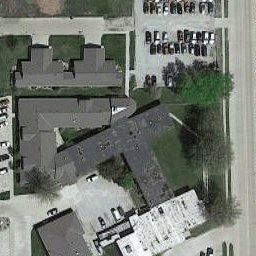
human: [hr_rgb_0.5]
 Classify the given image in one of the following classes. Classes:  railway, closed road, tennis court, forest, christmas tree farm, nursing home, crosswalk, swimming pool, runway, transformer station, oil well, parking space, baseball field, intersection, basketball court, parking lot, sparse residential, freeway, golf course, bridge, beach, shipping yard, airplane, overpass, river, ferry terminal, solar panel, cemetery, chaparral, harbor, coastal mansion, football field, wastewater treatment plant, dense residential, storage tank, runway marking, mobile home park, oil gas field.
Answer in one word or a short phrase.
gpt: nursing home